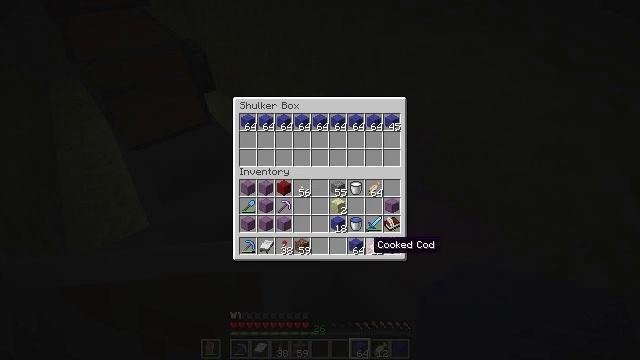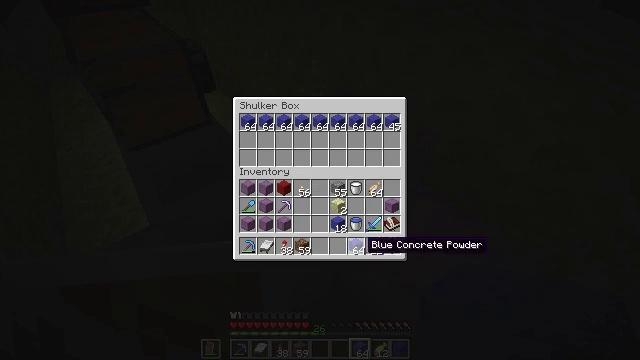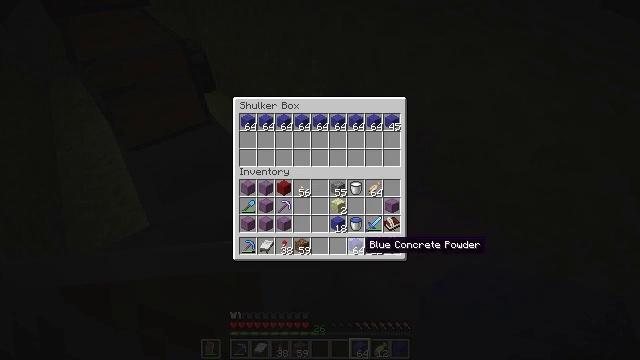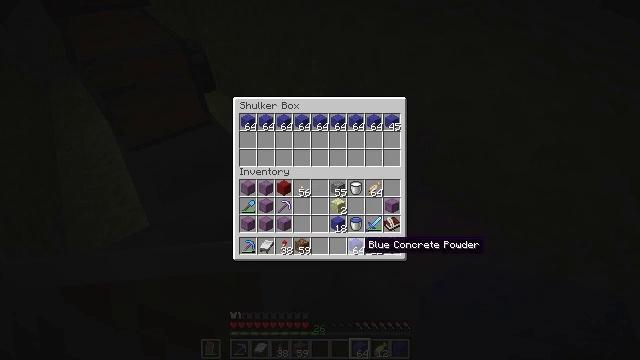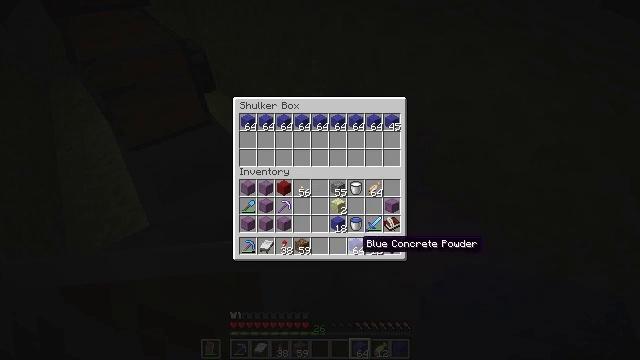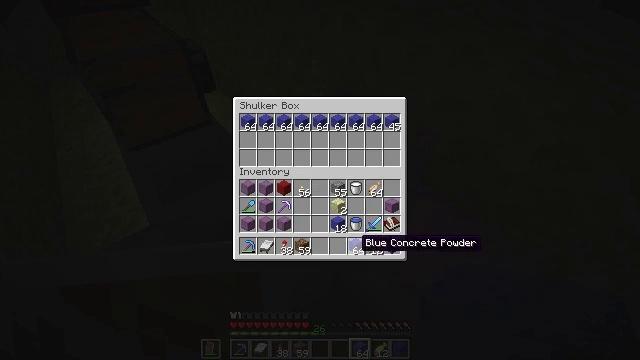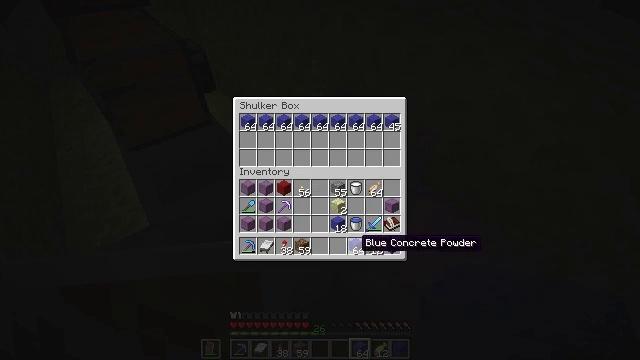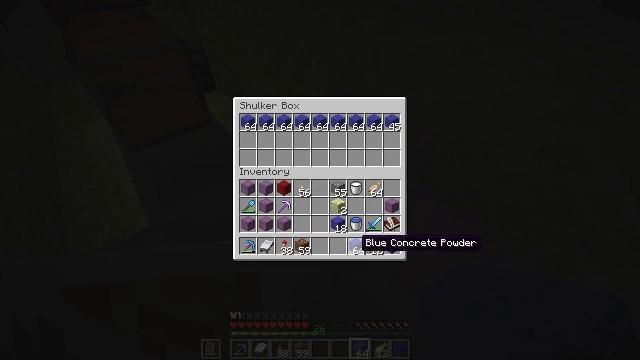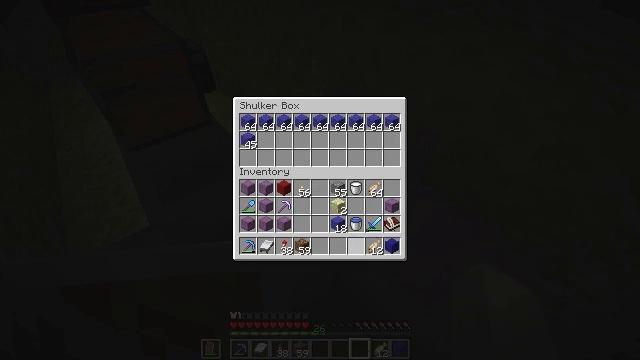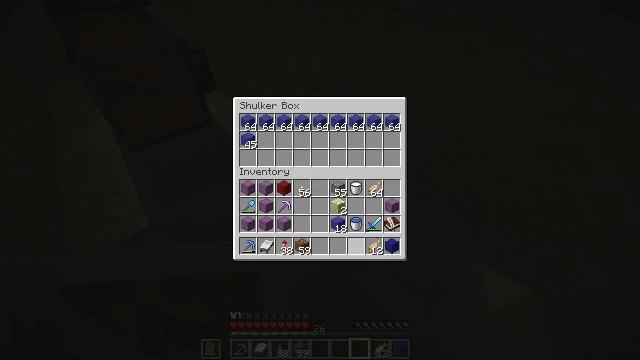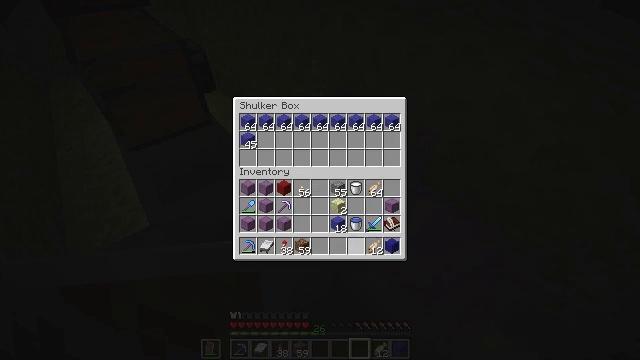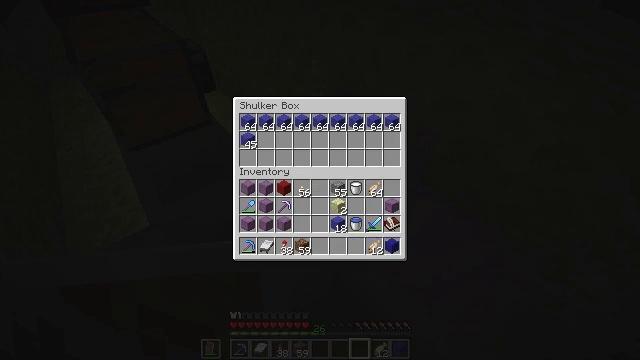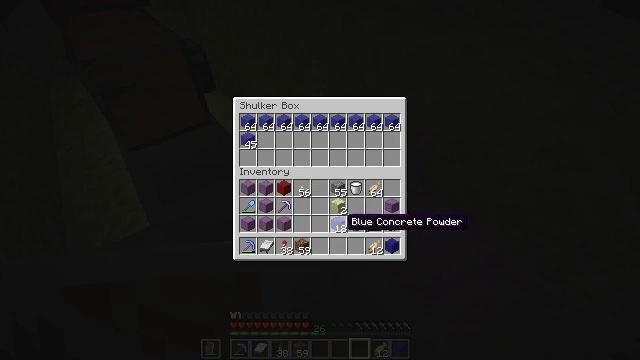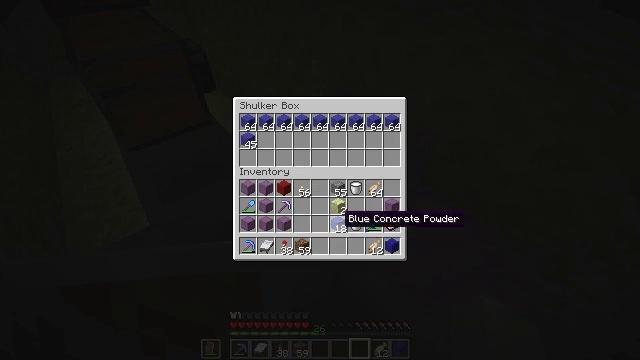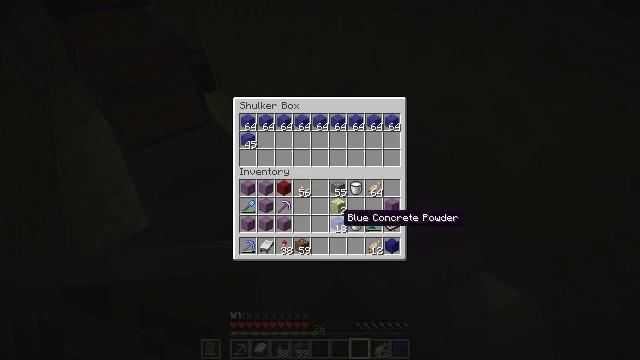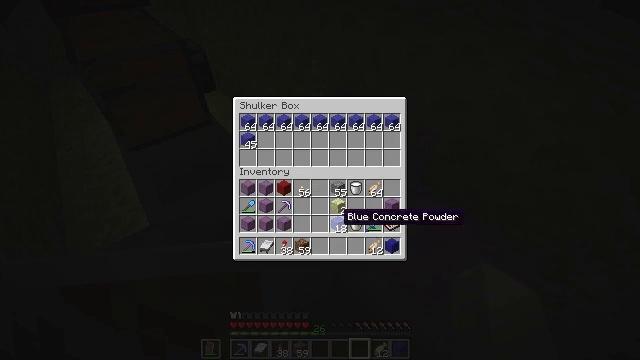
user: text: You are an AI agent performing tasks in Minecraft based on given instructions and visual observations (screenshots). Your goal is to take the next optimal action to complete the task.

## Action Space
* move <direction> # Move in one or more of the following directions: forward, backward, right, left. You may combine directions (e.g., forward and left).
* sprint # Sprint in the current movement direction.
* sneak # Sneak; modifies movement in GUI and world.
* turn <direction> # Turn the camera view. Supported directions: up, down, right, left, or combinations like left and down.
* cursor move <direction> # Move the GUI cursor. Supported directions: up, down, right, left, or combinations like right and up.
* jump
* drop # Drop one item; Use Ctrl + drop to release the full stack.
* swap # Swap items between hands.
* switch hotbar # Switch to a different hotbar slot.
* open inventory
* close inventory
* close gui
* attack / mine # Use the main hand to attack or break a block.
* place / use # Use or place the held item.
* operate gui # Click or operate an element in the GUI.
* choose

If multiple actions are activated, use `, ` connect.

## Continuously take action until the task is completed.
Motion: motion action
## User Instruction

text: Retrieve the shulker box into the inventory.
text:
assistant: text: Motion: sneak
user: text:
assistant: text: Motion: sneak
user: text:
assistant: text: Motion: sneak
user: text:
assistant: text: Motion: sneak
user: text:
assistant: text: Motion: sneak
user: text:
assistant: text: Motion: sneak
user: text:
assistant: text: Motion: sneak
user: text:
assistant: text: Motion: sneak, choose
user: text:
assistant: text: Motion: sneak, choose
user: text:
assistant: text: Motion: sneak, cursor move up
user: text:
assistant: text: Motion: sneak, cursor move up
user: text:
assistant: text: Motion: sneak
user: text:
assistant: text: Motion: sneak
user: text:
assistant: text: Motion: sneak
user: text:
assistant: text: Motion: sneak
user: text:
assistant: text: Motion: sneak, choose
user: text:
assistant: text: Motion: sneak, choose
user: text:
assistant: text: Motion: sneak, choose
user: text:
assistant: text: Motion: sneak
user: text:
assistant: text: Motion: sneak
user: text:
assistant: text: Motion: sneak
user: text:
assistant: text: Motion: sneak
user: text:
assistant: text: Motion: sneak
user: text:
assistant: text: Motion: sneak
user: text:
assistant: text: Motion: turn right, close gui
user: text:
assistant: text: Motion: turn right and down, open inventory
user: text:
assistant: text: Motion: turn right and down
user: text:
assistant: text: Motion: turn right and down
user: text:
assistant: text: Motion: turn right and down
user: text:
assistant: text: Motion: no_op